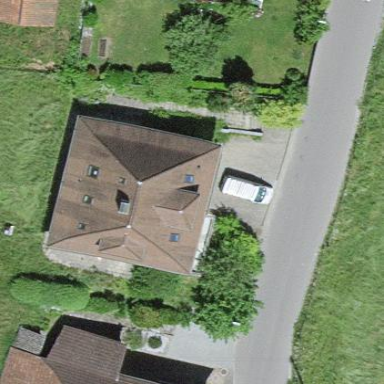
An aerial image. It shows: Simple house.